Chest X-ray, PA view. Patient: 62 years old, sex M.
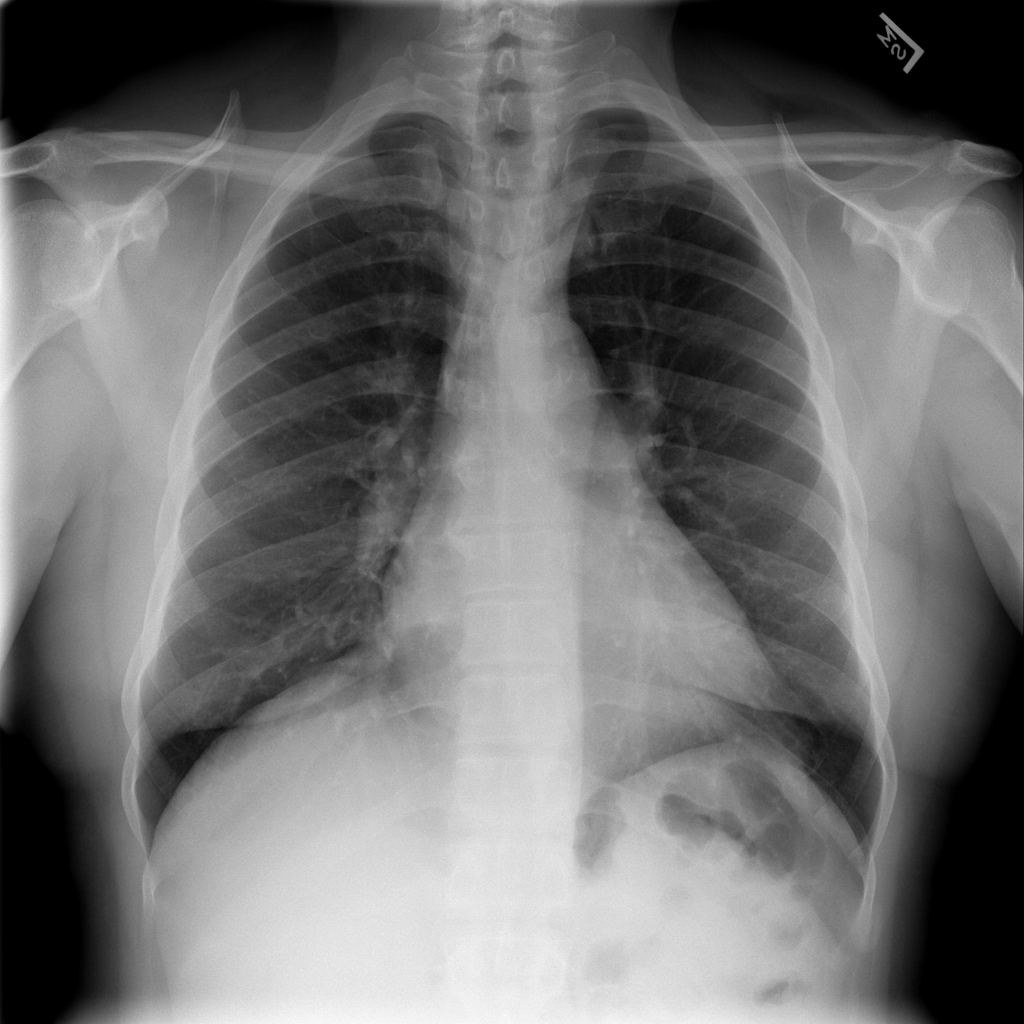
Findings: Cardiomegaly